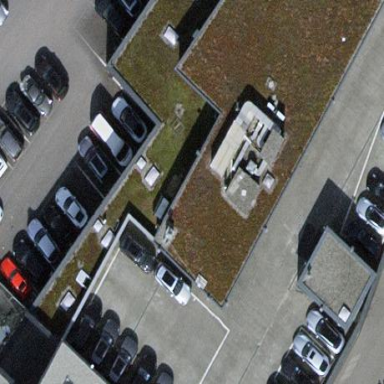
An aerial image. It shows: Building housing car shop.